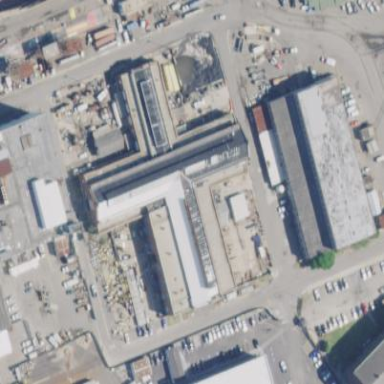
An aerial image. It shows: Industrial building.